Question: I am using GWT 2.5
GXT 2.5.1
App Engine 1.9.0
I am getting this error.
'''
Loading modules
com.java.operastar.Opera_Star
Loading inherited module 'com.java.operastar.Opera_Star'
Loading inherited module 'com.extjs.gxt.ui.GXT'
[ERROR] Unexpected error while processing XML
java.lang.NoClassDefFoundError: com/google/gwt/core/ext/Generator
at java.lang.ClassLoader.findBootstrapClass(Native Method)
at java.lang.ClassLoader.findBootstrapClassOrNull(Unknown Source)
at java.lang.ClassLoader.loadClass(Unknown Source)
at java.lang.ClassLoader.loadClass(Unknown Source)
at sun.misc.Launcher$AppClassLoader.loadClass(Unknown Source)
at java.lang.ClassLoader.loadClass(Unknown Source)
at com.google.gwt.dev.cfg.ModuleDefSchema$ClassAttrCvt.convertToArg(ModuleDefSchema.java:884)
at com.google.gwt.dev.util.xml.HandlerArgs.convertToArg(HandlerArgs.java:64)
.
.
.
.
'''
Can anybody help to solve this.

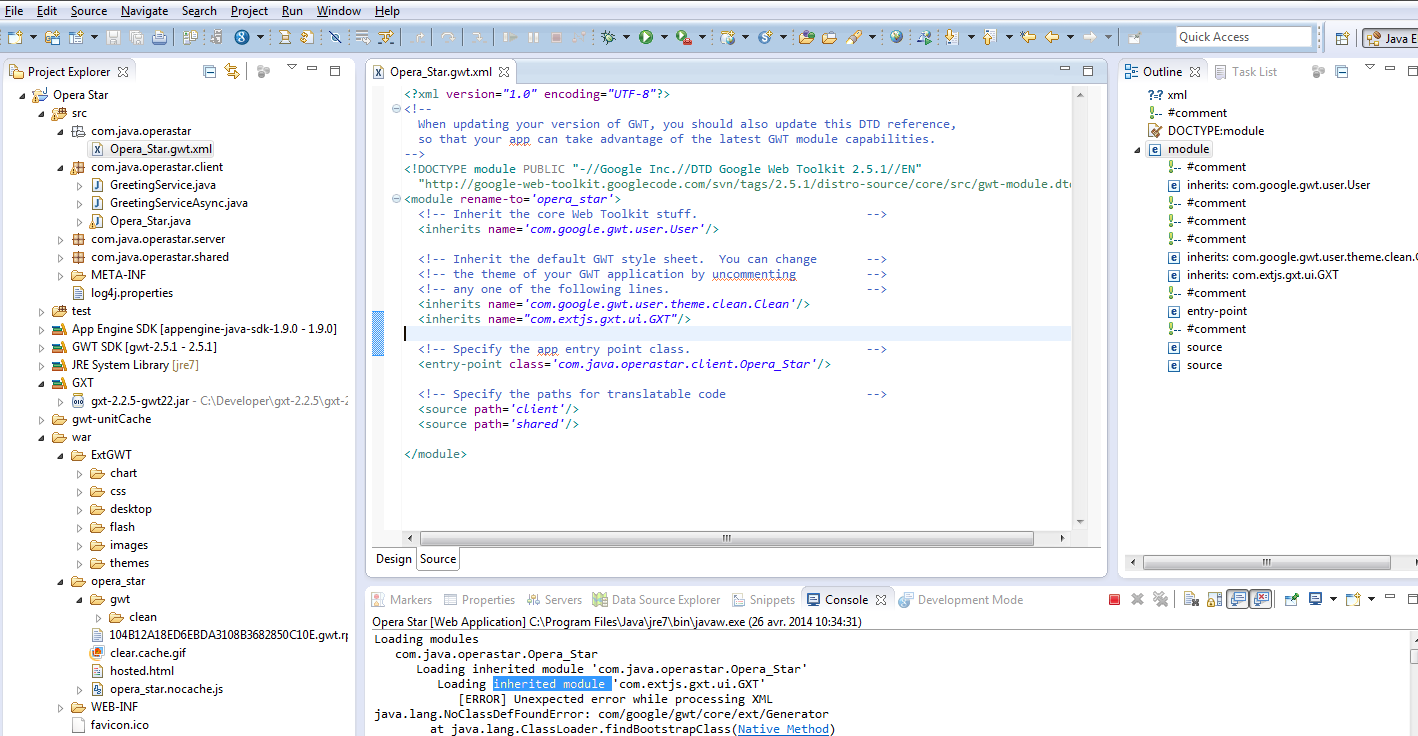
Answer: Most probably the issue is due to version mismatch between 'GWT' and 'GXT'.
Try any one option:
- 'GWT 2.5.0''GXT.2.2.1'

- use below inherits in 'gwt.xml' as shown in screenshot also'''
<inherits name='com.sencha.gxt.ui.GXT' />
'''
instead of '''
<inherits name="com.extjs.gxt.ui.GXT" />
'''

---
--EDIT--
Whenever you change the dependencies or GWT version. Just delete the last auto-generated stub as shown in below screenshot and re-compile the project again. A fresh start.